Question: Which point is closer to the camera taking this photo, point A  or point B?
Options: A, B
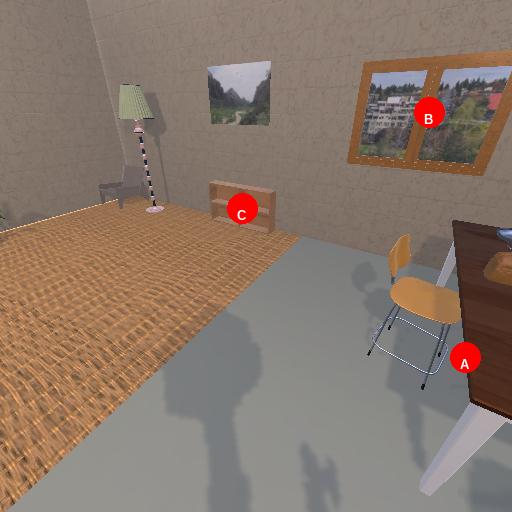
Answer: A